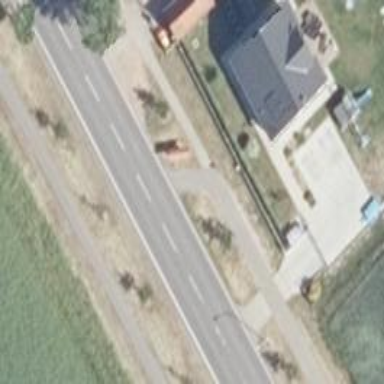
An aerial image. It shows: Asphalt cycleway.